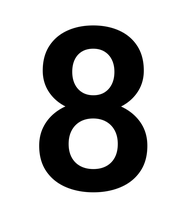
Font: Roboto_SemiBold